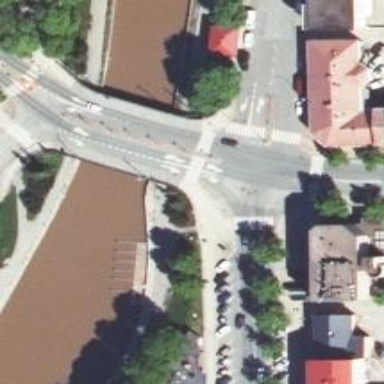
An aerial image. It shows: Marked road crossing with pedestrian island.